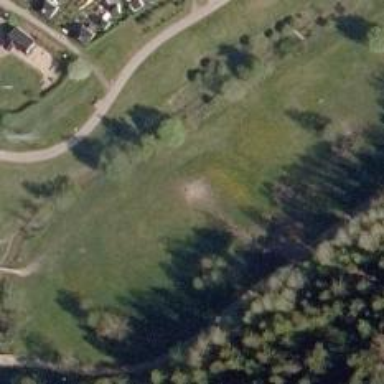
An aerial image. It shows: Disc golf basket.